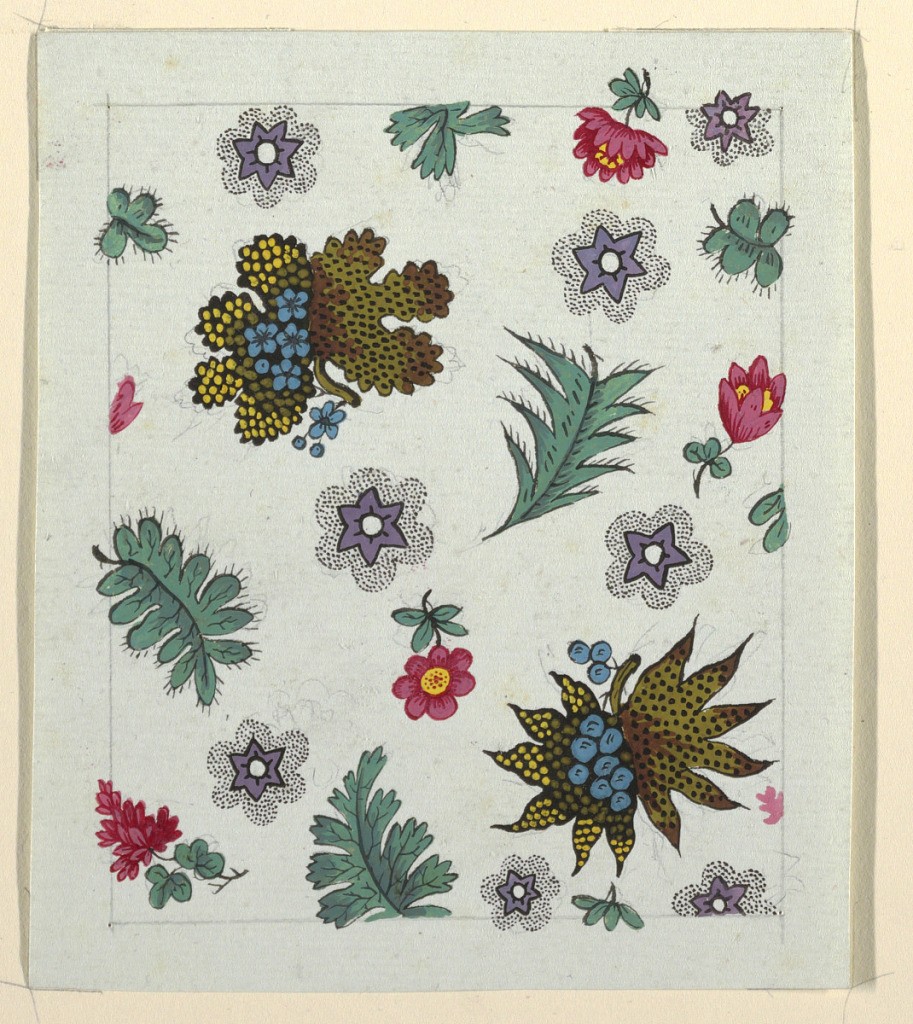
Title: Floral design for printed textile
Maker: Louis-Albert DuBois, Swiss, 1752–1818
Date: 1800–1818
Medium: Brush and gouache, graphite on blue wove paper
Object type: Drawing
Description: Fern-like leaves, small red flower, purple star-shaped flowers surrounded by black-dotted pattern.  Graphite lined border.